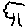
Label: tree